Question: Im not sure how to exactly explain this problem, but Im pretty sure Im making a very simple mistake that can be corrected quite quickly.
Also, I thought it would be more convenient if this was shown off as a screenshot. The first two tabs are my interface and error catching classes.

As you can see, the code for methods to use in my Queue ADT seems to be out of scope. So I can move on and complete this bit of coursework, can someone explain to me why it is out of scope?
Thanks for any help!
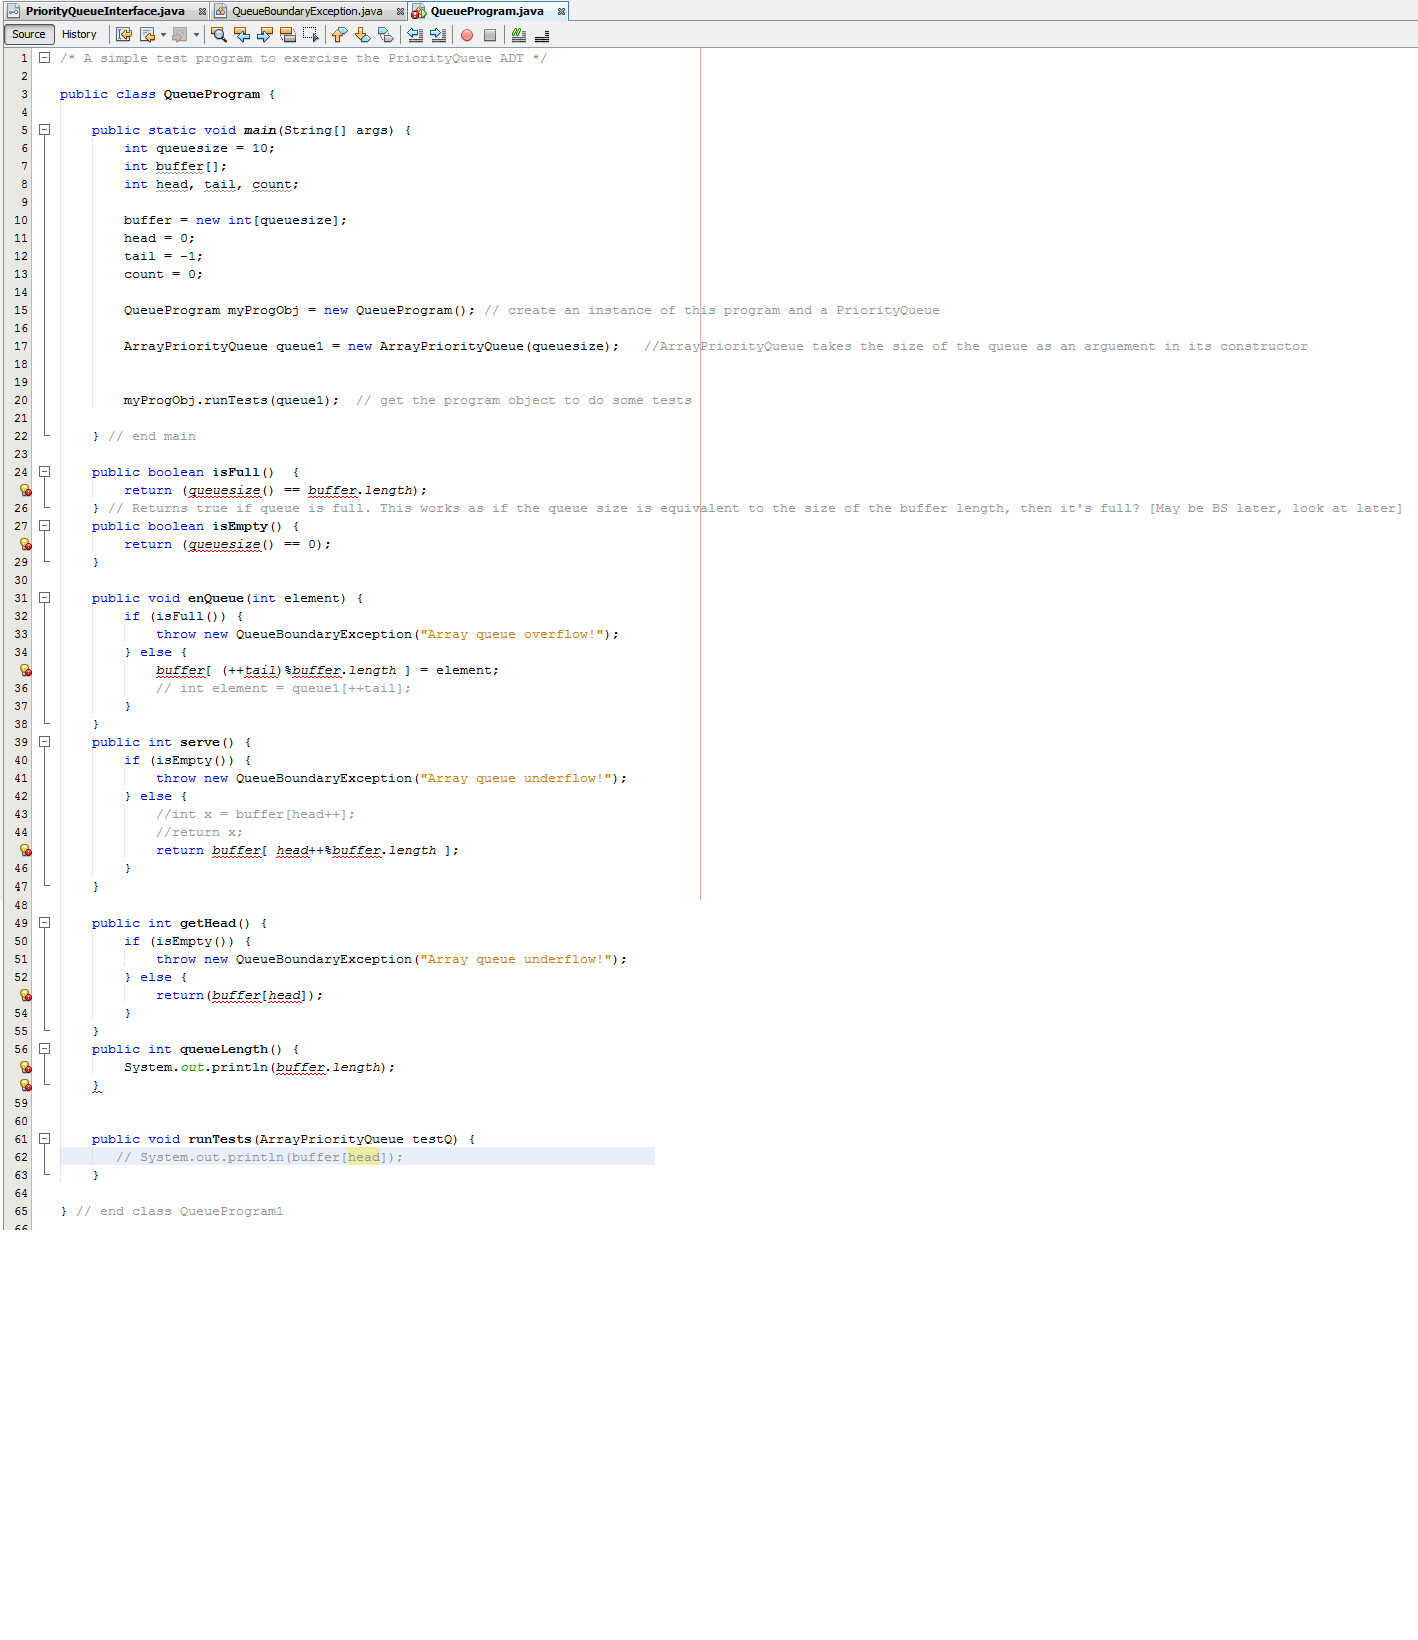
Answer: You declare those variables in 'main' method, so only 'main' local scope know them. Move the declaration to class level
'''
public class QueueProgram {
private static int queuesize = 10;
public static void main(String[] args) {
}
}
'''
Note I declared 'queuesize' as 'static' since the 'main' uses it. Another option is to create 'getters' and 'setters' and call them with an instance of 'QueueProgram'
'''
public class QueueProgram {
private int queuesize = 10;
public int getQueuesize() {
return queuesize;
}
public void setQueuesize(int size) {
queuesize = size;
}
public static void main(String[] args) {
QueueProgram program = new QueueProgram();
program.getQueuesize(); // return 10;
program.setQueuesize(5);
program.getQueuesize(); // now it is 5;
}
}
'''